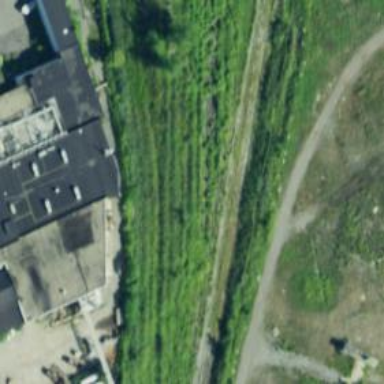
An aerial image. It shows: Disused railway spur line.